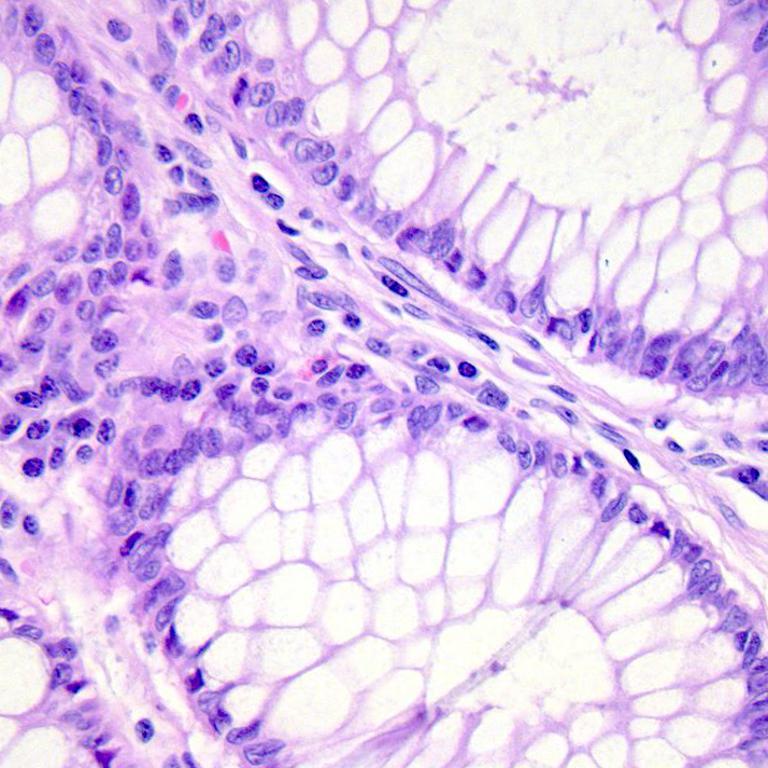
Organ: colon
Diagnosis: benign